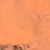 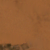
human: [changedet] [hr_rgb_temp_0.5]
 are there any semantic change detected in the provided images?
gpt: Everything remains the same.